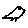
Label: bird